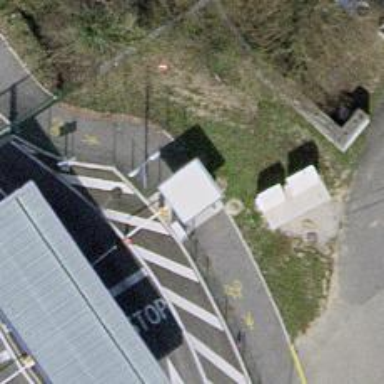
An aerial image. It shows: Full-height turnstile barrier.